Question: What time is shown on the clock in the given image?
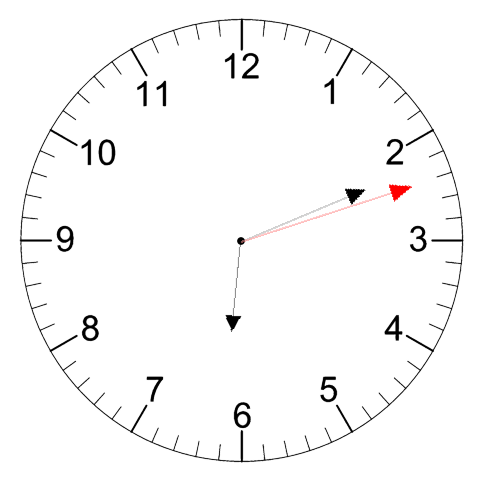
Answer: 06:11:12